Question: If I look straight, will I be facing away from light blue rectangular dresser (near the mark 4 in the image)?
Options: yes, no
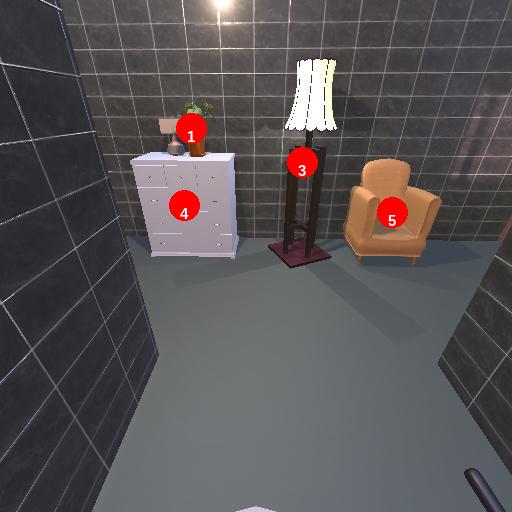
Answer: yes